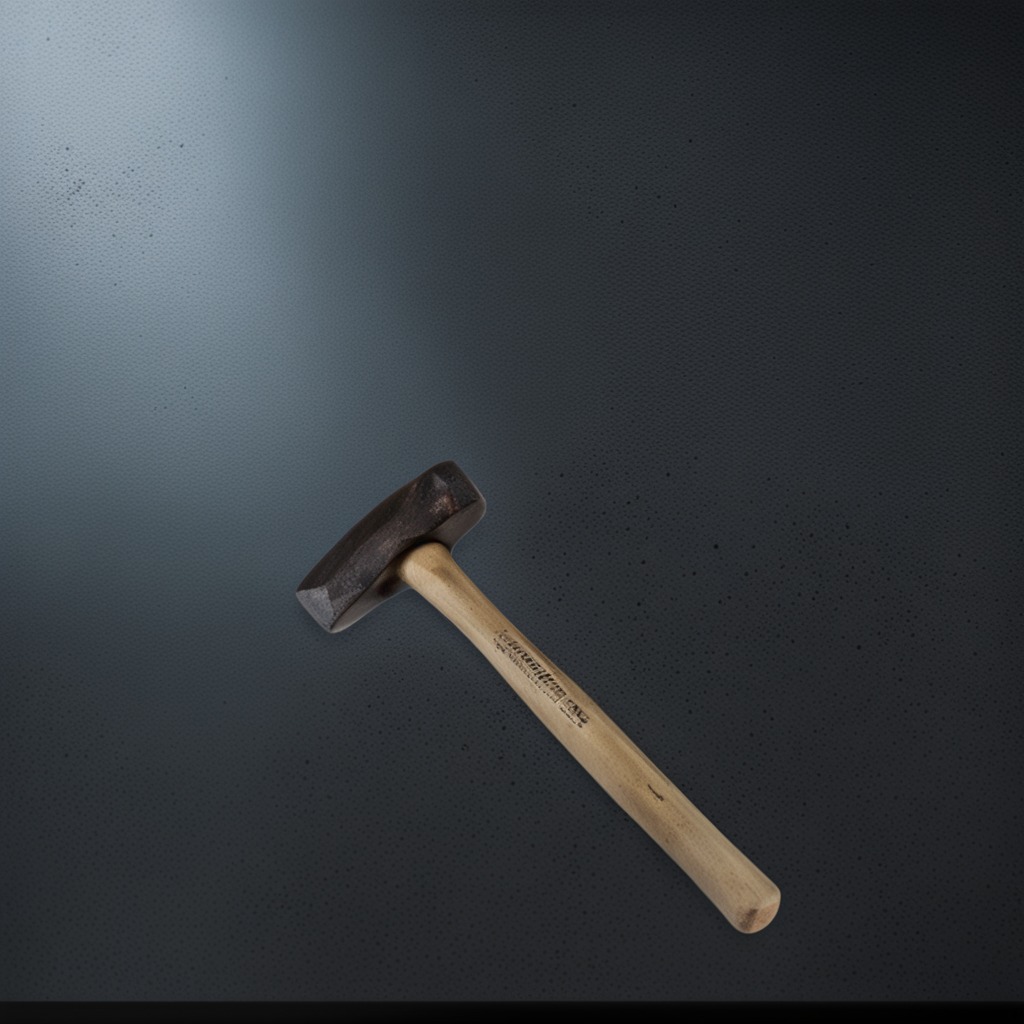
A hammer is lying on a clean granite table inside a workshop at night.